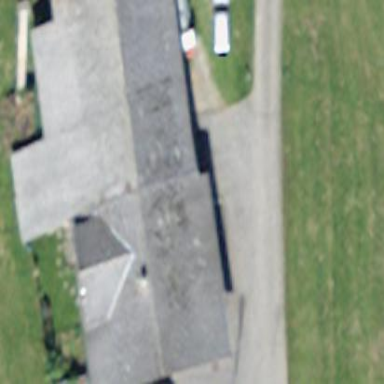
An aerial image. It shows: Farm building.